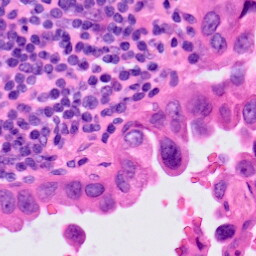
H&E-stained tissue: Lung